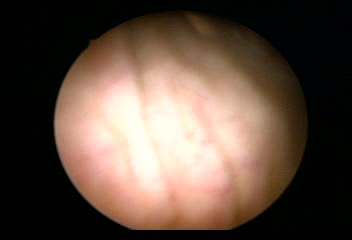
Modality: WLC
Class: Normal mucosa
Bladder cancer association: No